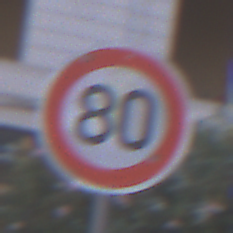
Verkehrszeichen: Geschwindigkeit80
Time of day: SunriseSunset
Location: Outdoor (Urban)
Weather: PartlyCloudy
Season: NotSpecified
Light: Natural